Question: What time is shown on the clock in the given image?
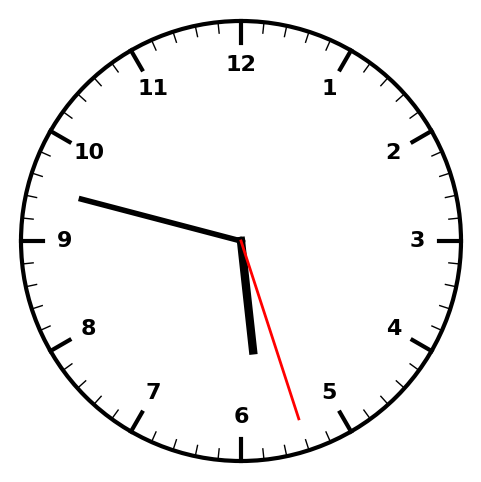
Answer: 05:47:27